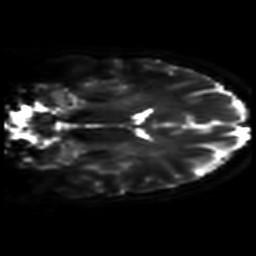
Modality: DWI
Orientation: coronal
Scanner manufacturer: philips
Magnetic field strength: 7 T
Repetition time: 9.612 s
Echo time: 0.073 s